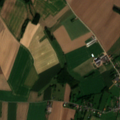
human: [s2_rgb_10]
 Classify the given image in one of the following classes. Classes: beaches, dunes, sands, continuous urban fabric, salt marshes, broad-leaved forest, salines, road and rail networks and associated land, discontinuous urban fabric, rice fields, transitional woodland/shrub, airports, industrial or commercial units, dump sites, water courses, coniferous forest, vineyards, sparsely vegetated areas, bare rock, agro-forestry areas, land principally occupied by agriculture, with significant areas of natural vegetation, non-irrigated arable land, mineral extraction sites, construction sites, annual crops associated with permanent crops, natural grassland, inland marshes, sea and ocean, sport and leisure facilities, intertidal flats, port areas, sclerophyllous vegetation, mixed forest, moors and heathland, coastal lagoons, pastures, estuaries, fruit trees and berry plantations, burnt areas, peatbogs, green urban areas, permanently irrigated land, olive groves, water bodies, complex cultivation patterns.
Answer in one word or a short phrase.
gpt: non-irrigated arable land, complex cultivation patterns